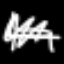
Label: bed